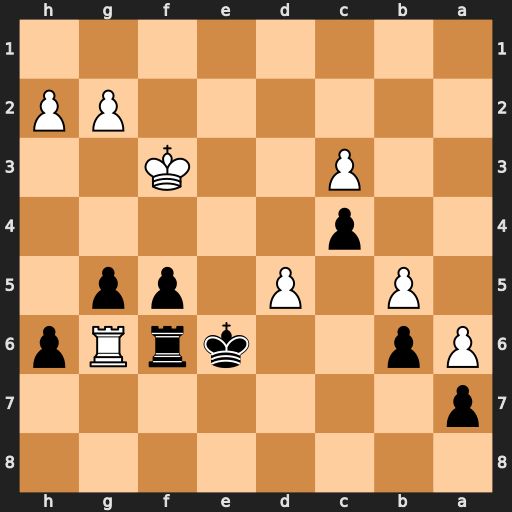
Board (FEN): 8/p7/Pp2krRp/1P1P1pp1/2p5/2P2K2/6PP/8
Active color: b
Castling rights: -
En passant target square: -
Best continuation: Kf7 Rxf6+ Kxf6